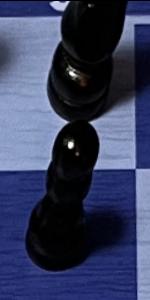
Label: Pawn_Black